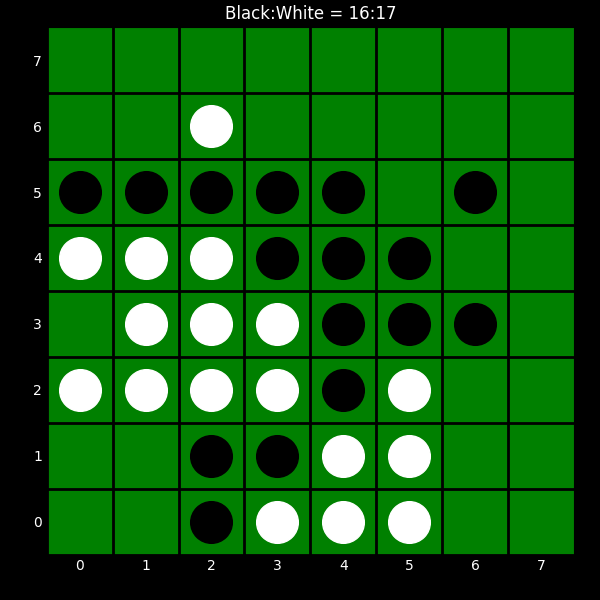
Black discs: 16
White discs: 17